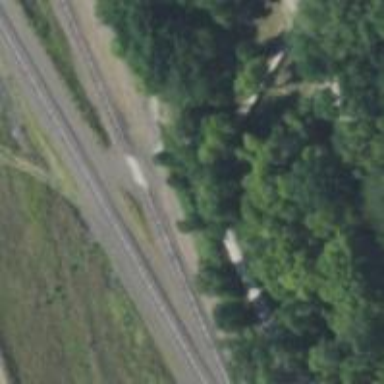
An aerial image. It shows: Path on bridge.